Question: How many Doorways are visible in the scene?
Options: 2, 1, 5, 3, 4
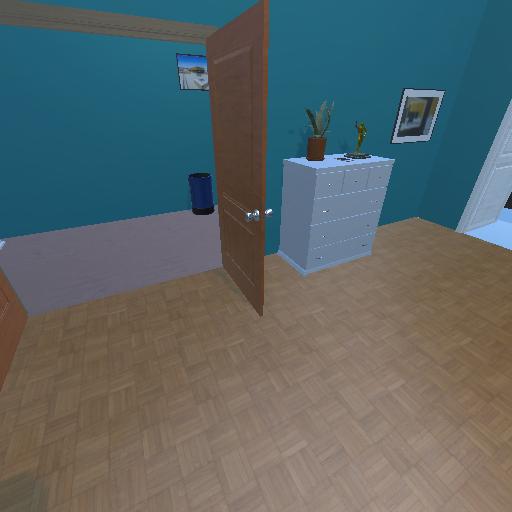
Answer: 2